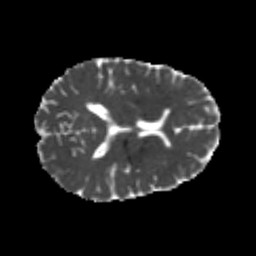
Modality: MD
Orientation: axial
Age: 24
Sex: female
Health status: healthy
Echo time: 0.074 s